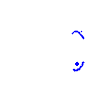
Particle: proton